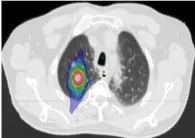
The spatial dose distribution for target and nontarget metastases of the SBRT plan. (A) The dose distribution for the target metastasis located in the right upper lung, with displayed isodoses ranging from 2250 cGy to 5500 cGy.
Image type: radiology (ct)